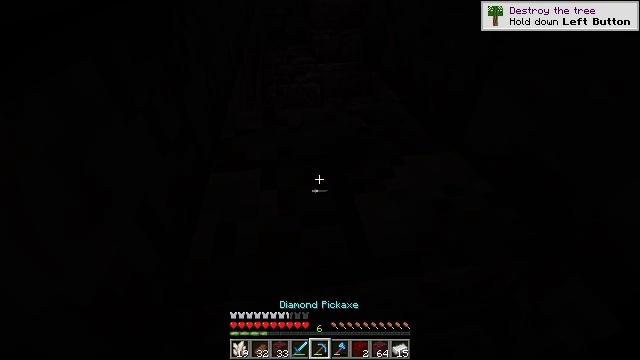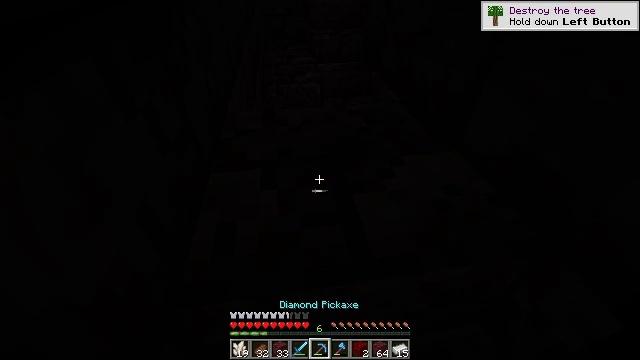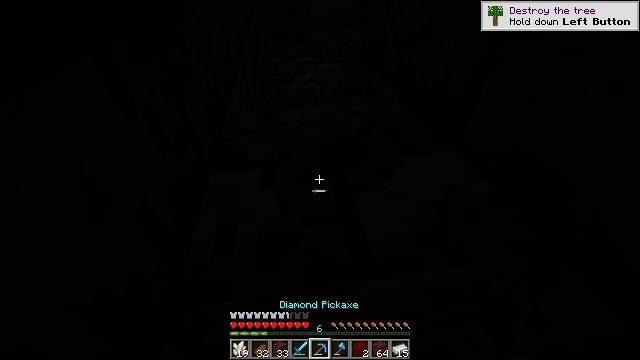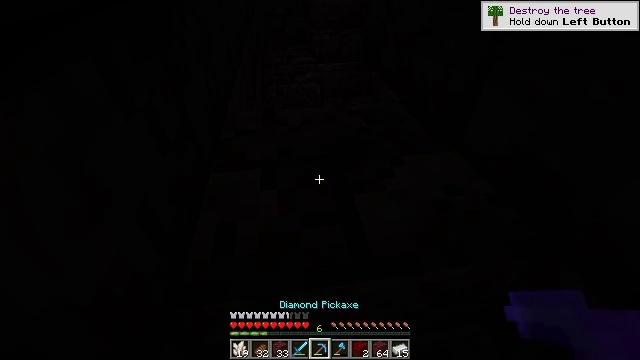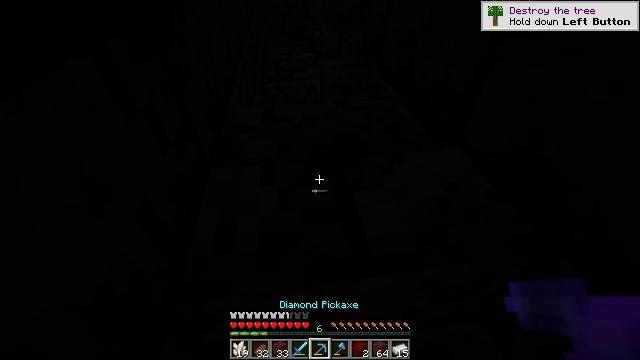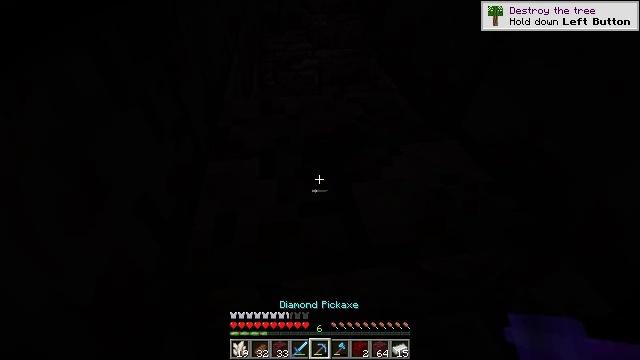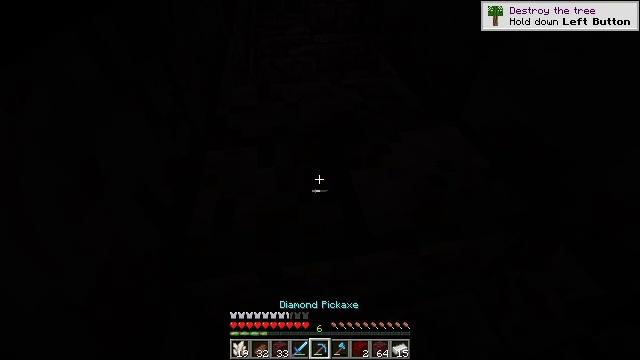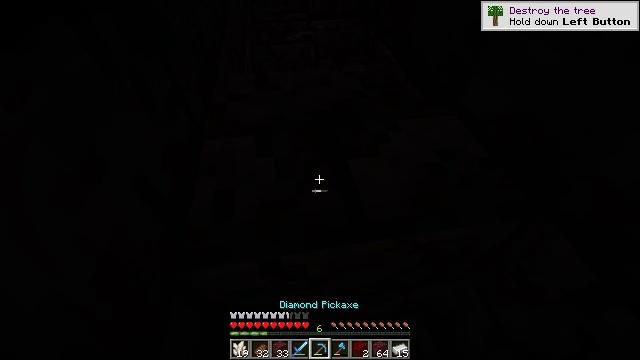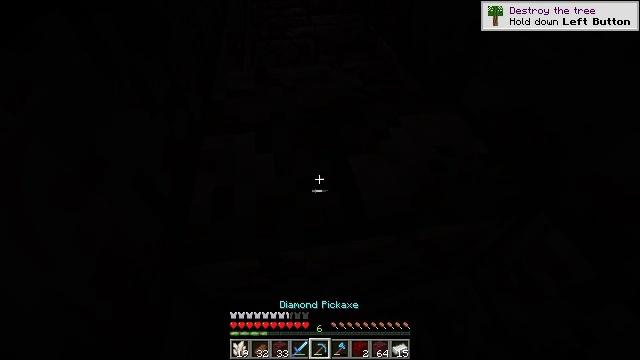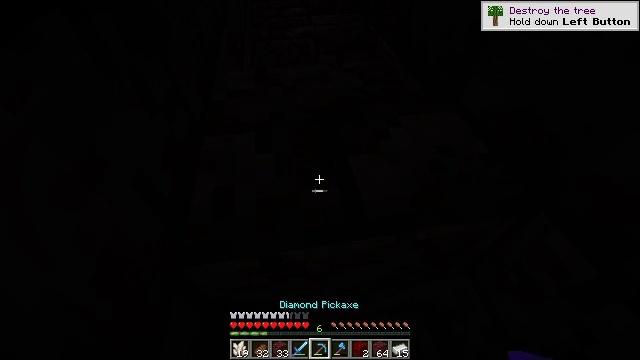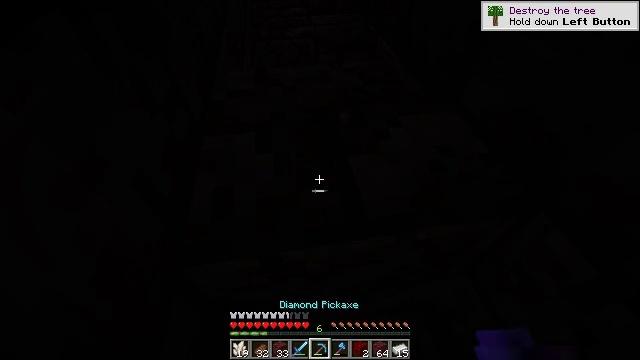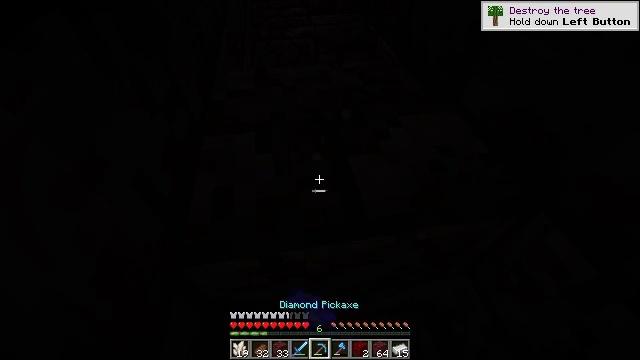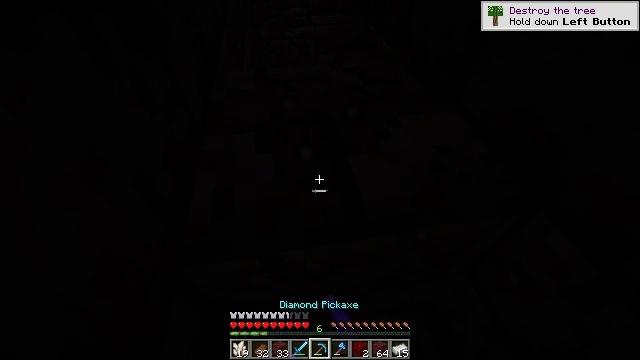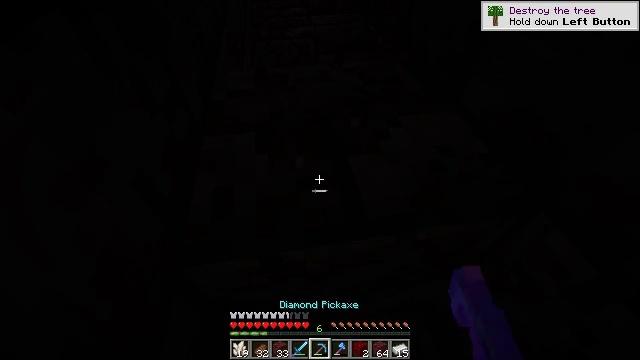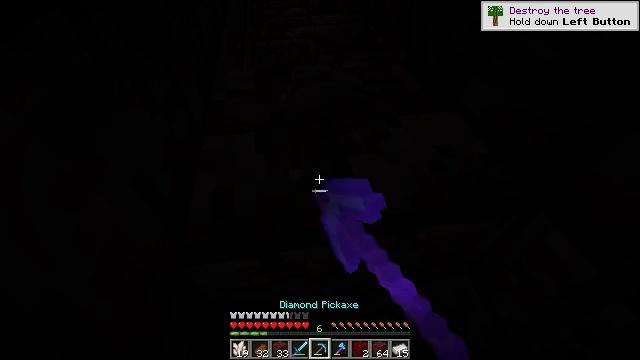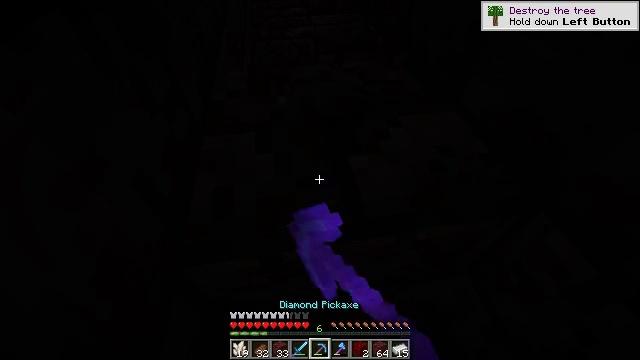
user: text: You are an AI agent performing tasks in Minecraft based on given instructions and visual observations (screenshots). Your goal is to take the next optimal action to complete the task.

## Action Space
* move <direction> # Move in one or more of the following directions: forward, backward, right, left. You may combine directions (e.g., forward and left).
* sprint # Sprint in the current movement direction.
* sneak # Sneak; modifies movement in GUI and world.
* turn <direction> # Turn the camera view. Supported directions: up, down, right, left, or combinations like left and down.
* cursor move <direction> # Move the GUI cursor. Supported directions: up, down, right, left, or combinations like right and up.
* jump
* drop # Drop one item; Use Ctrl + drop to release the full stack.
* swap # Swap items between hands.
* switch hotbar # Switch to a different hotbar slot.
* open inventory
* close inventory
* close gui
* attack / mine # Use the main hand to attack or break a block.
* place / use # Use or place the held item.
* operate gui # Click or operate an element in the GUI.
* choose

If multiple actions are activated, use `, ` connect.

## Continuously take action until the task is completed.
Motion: motion action
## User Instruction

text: Break the cracked polished blackstone bricks.
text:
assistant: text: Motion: no_op
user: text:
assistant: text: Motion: no_op
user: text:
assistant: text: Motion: no_op
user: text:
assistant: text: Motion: no_op
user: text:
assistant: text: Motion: turn down
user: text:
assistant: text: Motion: turn down
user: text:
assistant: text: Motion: turn down
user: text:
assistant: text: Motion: no_op
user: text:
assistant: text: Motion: attack / mine
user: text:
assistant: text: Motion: attack / mine
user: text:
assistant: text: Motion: attack / mine
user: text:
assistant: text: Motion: attack / mine
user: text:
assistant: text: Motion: attack / mine
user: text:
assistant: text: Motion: attack / mine
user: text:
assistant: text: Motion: attack / mine
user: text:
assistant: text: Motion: attack / mine
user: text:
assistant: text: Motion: attack / mine
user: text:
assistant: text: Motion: attack / mine
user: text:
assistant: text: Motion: attack / mine
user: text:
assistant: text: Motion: attack / mine
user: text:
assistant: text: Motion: no_op
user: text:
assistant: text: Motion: no_op
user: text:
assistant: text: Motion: no_op
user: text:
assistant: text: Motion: no_op